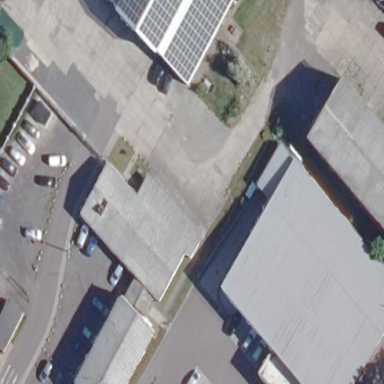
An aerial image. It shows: Building with flat grey roof.